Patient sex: M
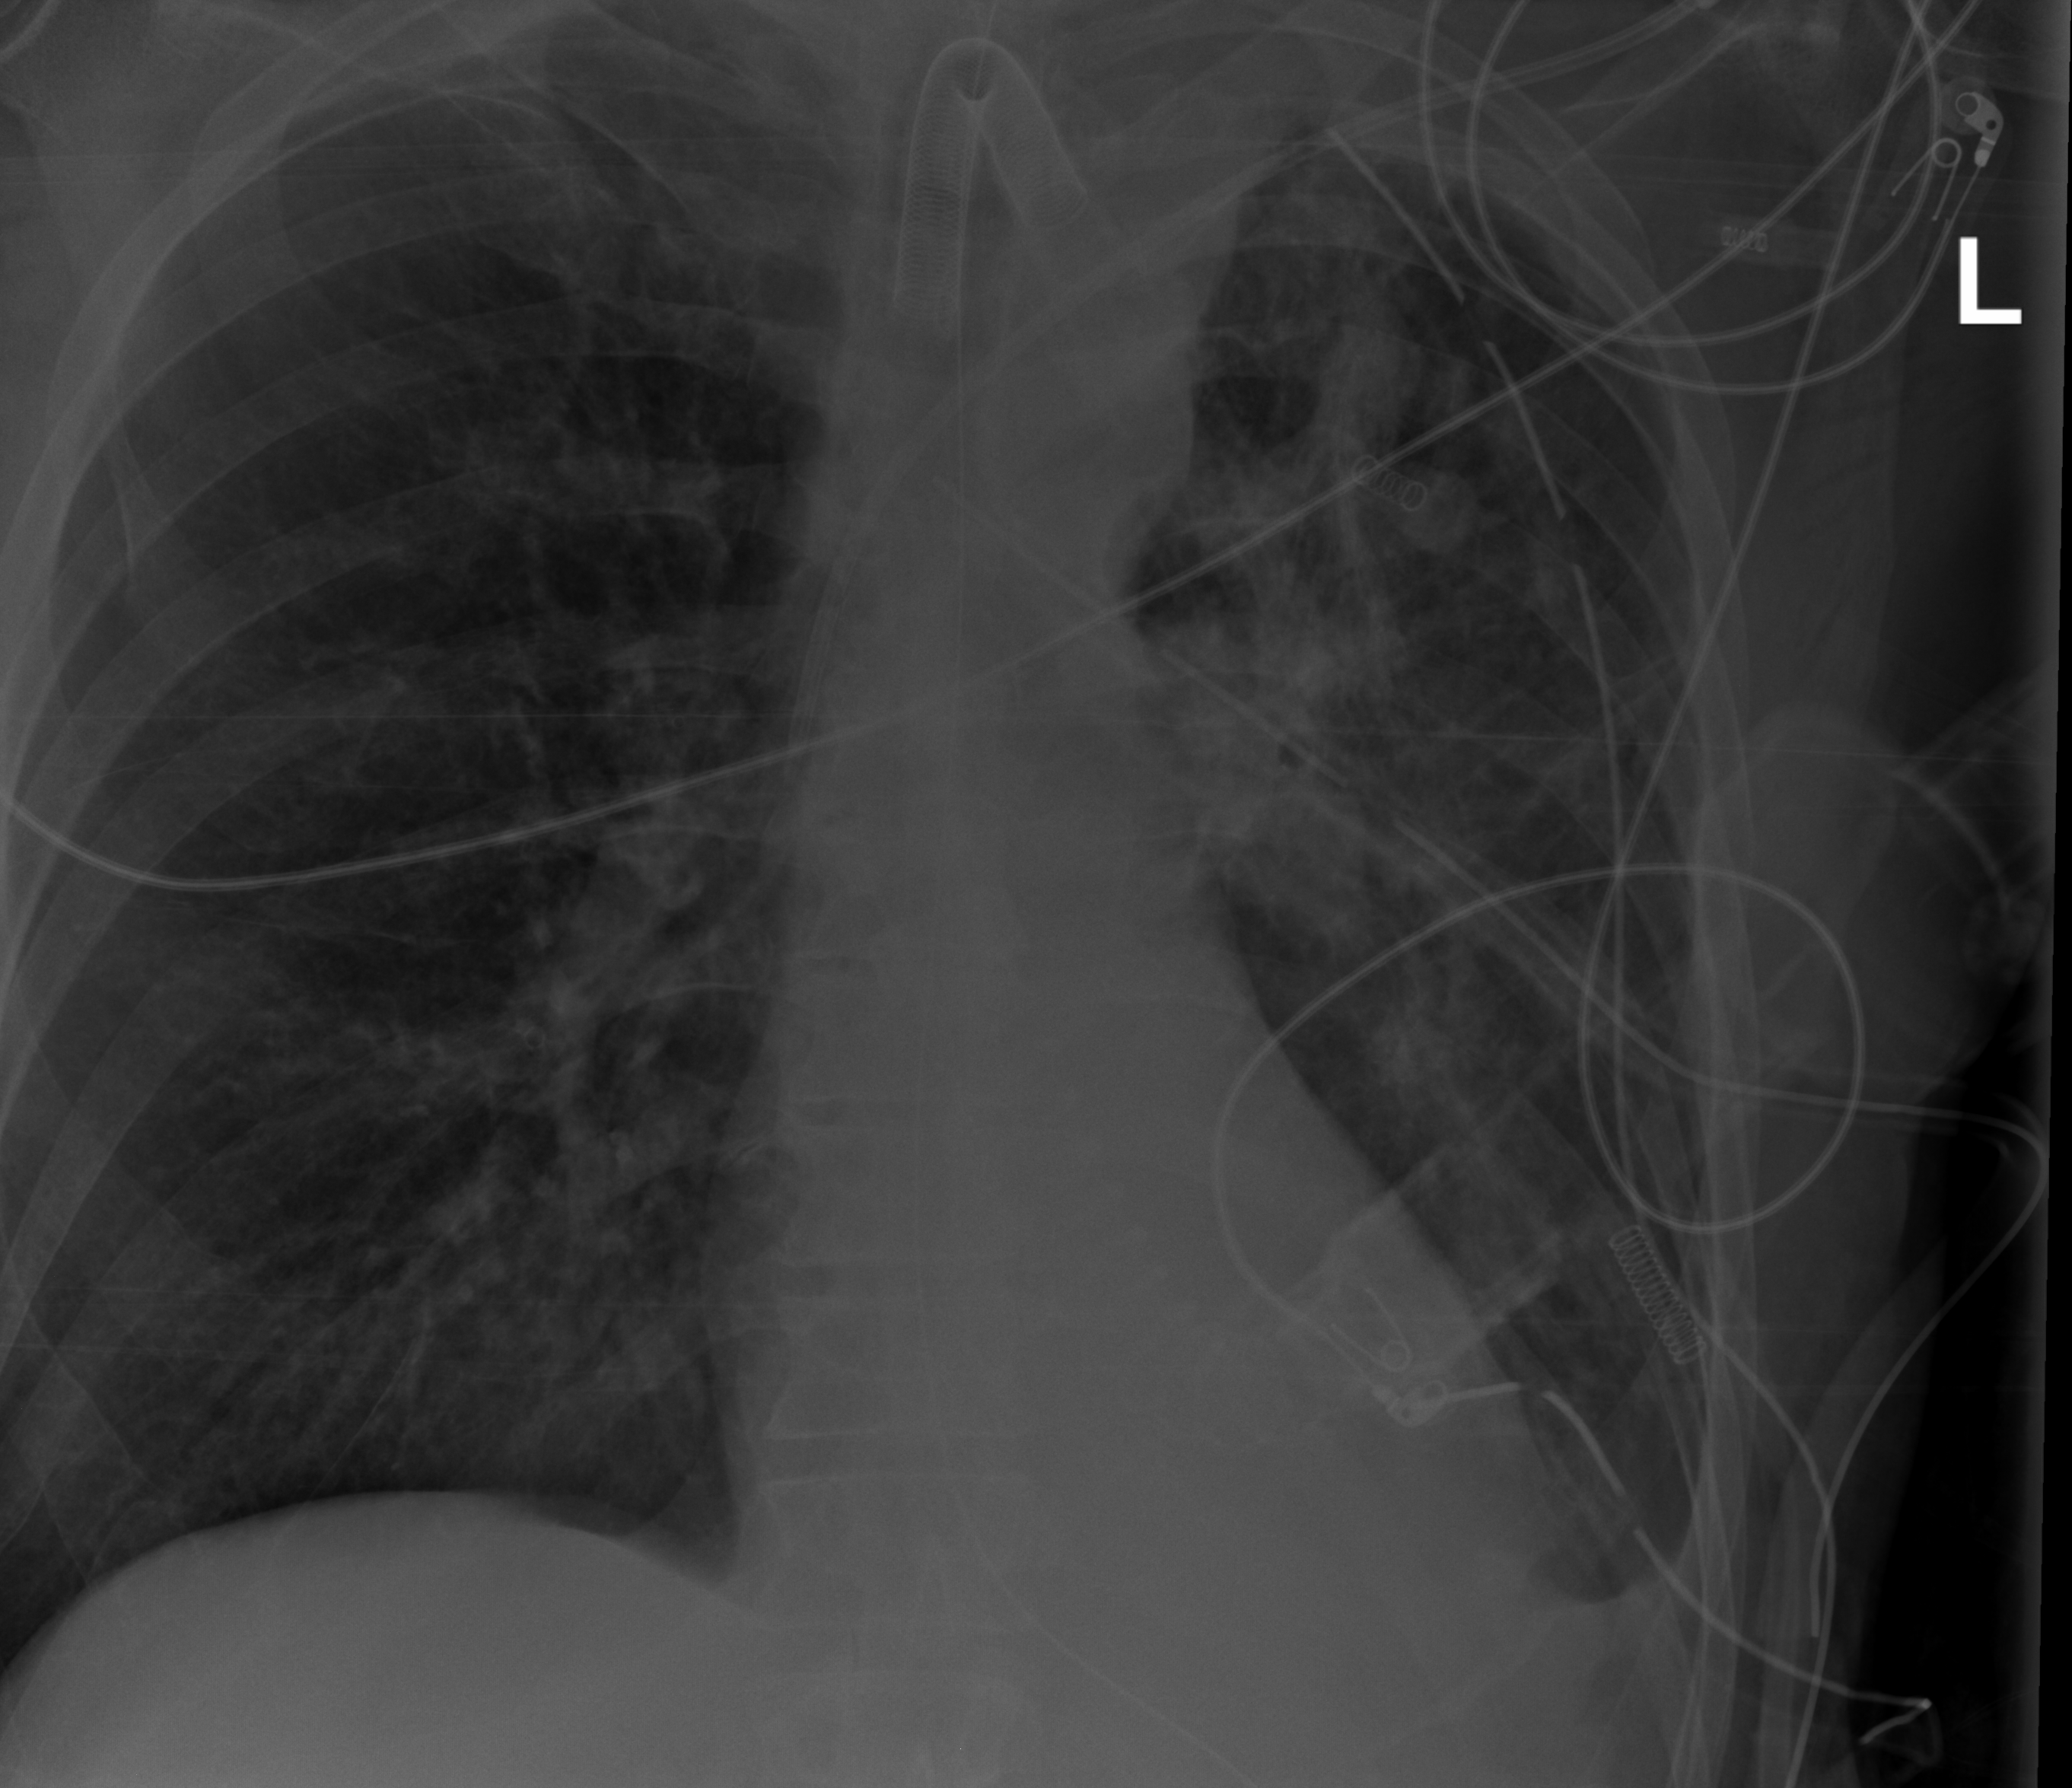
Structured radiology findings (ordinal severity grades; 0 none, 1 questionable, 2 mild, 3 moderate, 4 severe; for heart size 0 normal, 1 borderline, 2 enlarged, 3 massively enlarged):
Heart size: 0
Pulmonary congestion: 1
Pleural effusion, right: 0
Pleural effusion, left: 2
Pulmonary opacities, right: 0
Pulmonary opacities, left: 3
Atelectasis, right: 0
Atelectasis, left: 2